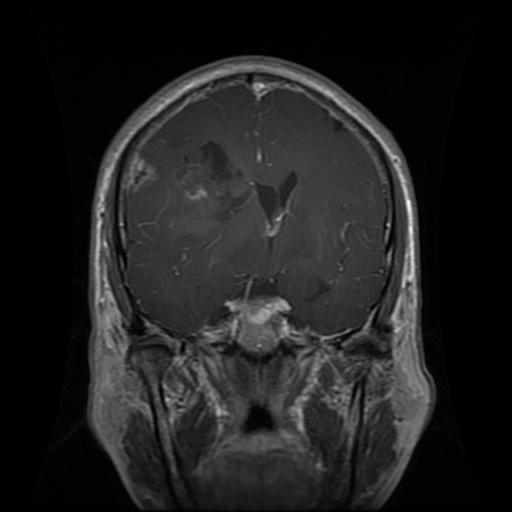
Label: glioma